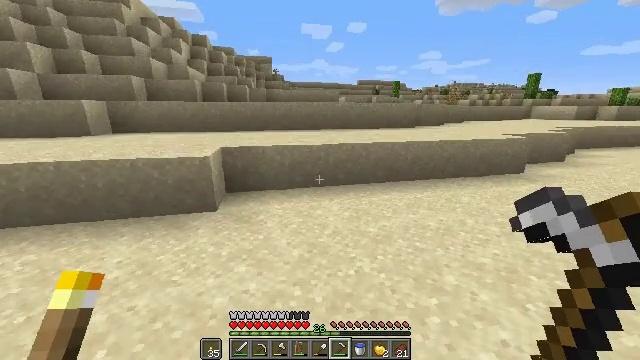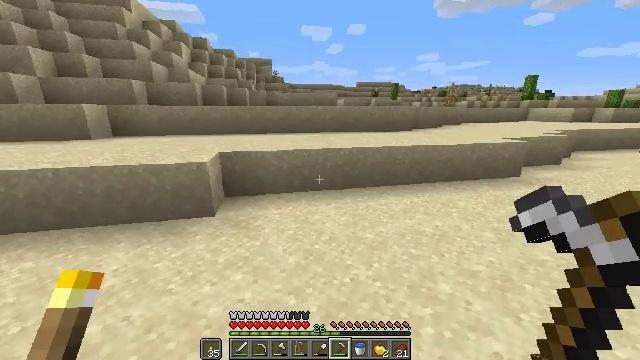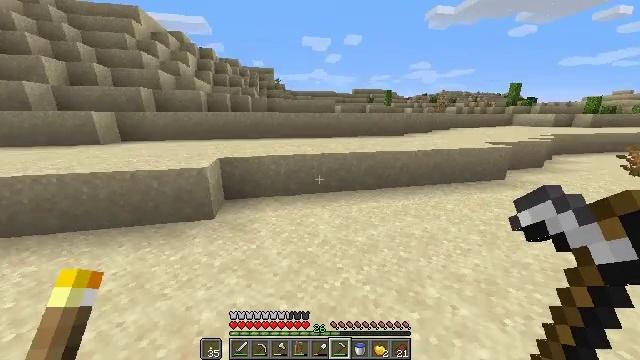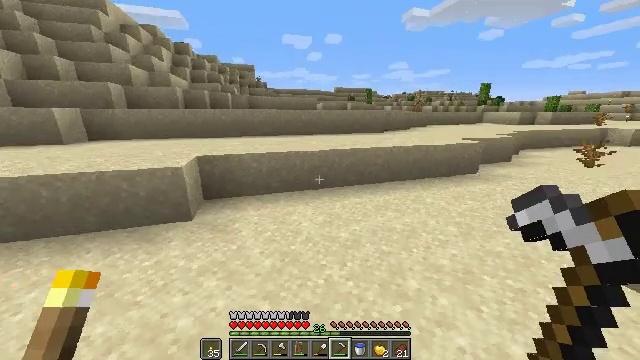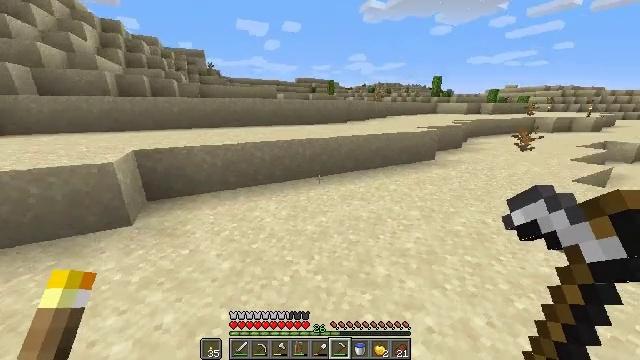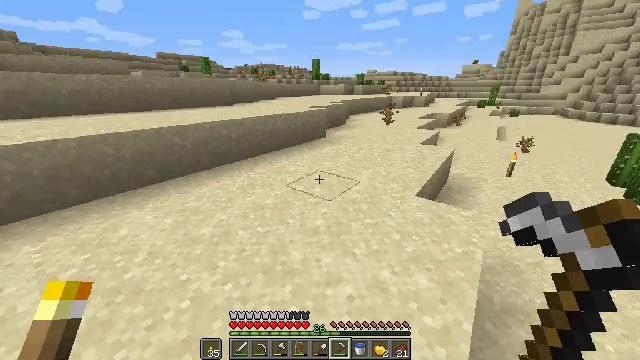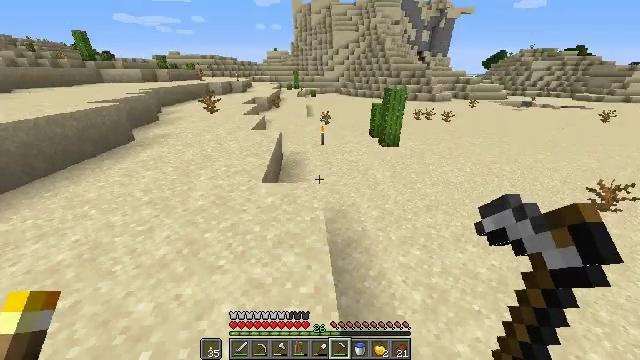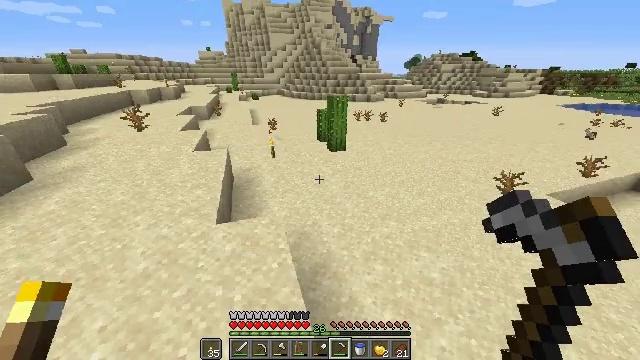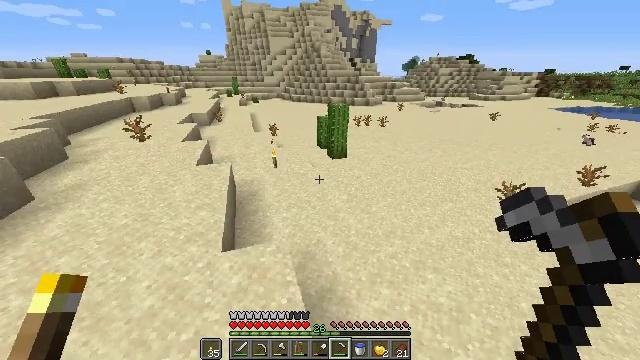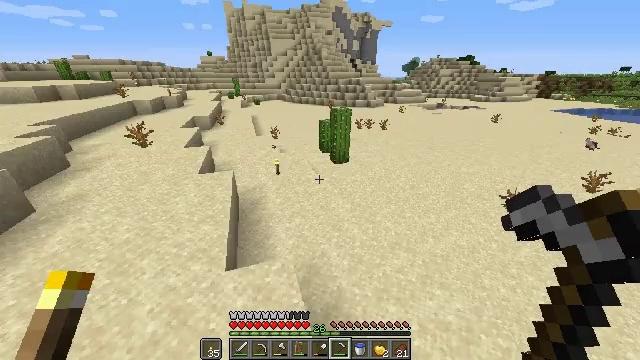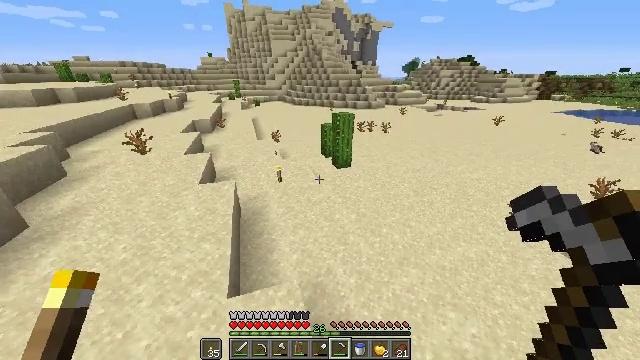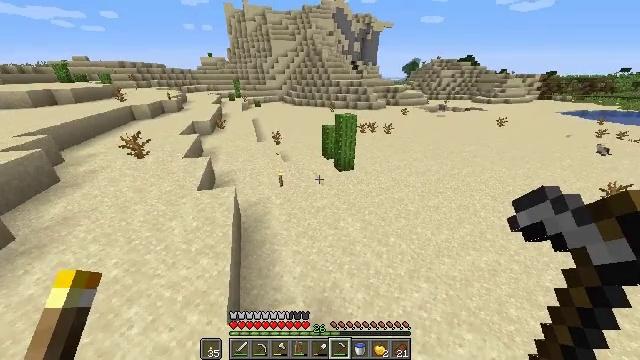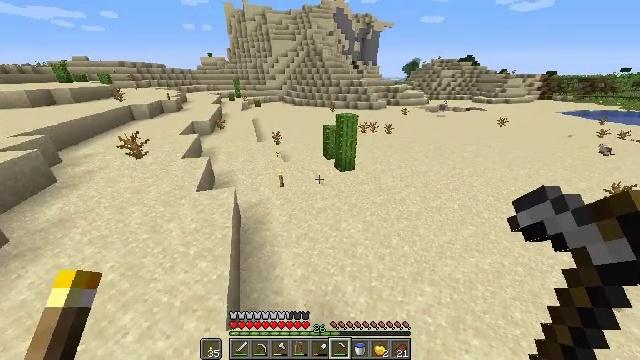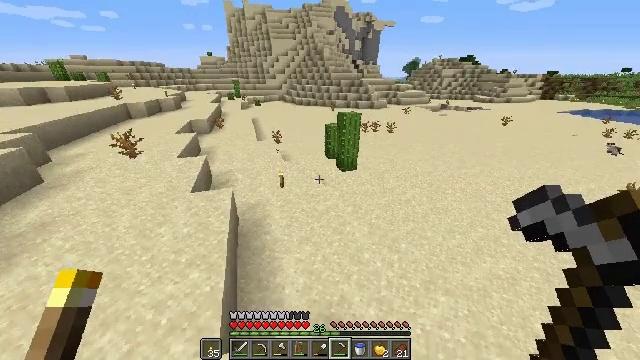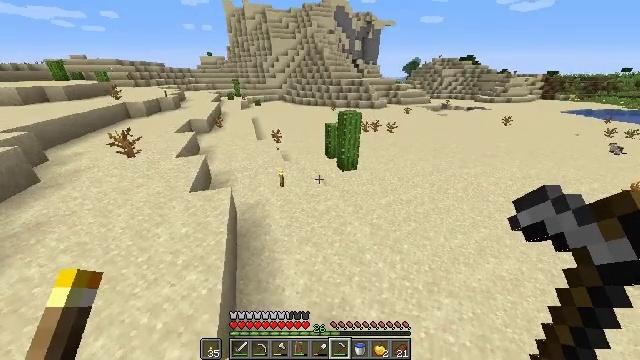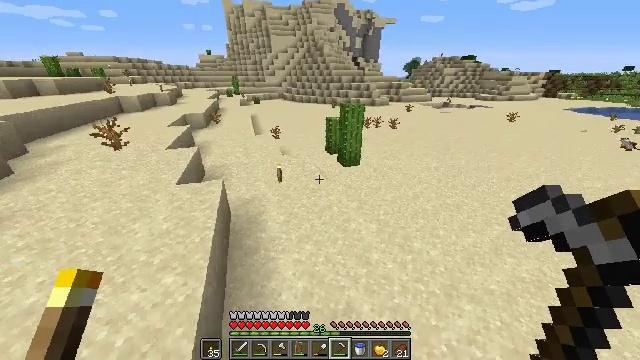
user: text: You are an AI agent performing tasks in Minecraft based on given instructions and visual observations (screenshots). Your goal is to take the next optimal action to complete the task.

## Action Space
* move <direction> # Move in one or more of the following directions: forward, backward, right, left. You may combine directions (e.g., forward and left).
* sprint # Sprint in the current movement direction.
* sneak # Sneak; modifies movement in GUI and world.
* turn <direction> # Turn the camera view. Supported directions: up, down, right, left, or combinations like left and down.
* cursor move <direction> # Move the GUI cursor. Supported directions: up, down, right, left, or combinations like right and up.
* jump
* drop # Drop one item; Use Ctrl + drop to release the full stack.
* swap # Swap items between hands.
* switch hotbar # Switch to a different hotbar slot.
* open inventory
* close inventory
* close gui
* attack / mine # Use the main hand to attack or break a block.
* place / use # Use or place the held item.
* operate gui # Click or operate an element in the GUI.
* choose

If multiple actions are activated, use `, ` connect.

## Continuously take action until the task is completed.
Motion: motion action
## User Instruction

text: Break the mature wheat plants.
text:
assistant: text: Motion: move forward, sprint, jump
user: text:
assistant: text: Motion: move forward, sprint
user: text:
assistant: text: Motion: move forward, sprint, turn right
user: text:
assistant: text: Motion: move forward, sprint, turn right and down
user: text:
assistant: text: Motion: move forward, sprint, turn right and down
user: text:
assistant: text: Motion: move forward, sprint, turn right and down, jump
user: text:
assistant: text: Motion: move forward, sprint, turn right, jump
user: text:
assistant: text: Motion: move forward, sprint, jump
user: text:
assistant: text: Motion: move forward, sprint, jump
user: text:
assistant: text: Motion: move forward, sprint, jump
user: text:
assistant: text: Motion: move forward, sprint, jump
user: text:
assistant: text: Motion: move forward, sprint, jump
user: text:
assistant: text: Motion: move forward and move right, sprint, jump
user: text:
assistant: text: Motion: move forward and move right, sprint, jump
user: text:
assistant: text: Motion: move forward and move right, sprint, jump
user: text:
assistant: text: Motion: move forward and move right, sprint, turn right and up, jump
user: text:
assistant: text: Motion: move forward and move right, sprint, turn right and up, jump
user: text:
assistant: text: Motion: move forward and move right, sprint, turn right, jump
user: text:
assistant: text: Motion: move forward and move right, sprint, turn right and up, jump
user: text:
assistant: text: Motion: move forward, sprint, turn left, jump
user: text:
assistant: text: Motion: move forward, sprint, jump
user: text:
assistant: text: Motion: move forward, sprint, jump
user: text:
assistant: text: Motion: move forward, sprint, jump
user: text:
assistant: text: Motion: move forward, sprint, jump
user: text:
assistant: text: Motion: move forward, sprint, jump
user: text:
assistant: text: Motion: move forward, sprint, jump
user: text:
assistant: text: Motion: move forward, sprint, jump
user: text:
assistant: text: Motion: move forward, sprint, jump
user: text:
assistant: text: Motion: move forward, sprint, jump
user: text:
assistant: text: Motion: move forward, sprint, jump